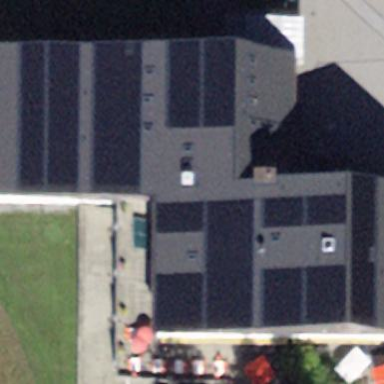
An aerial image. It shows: Guest house building.